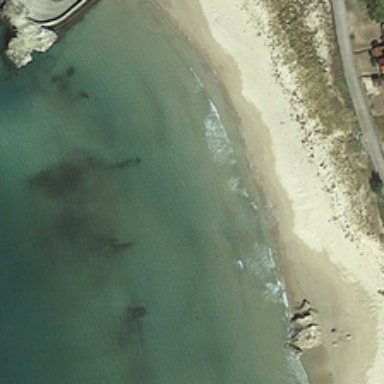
Yellow beach is between blue ocean and a road .